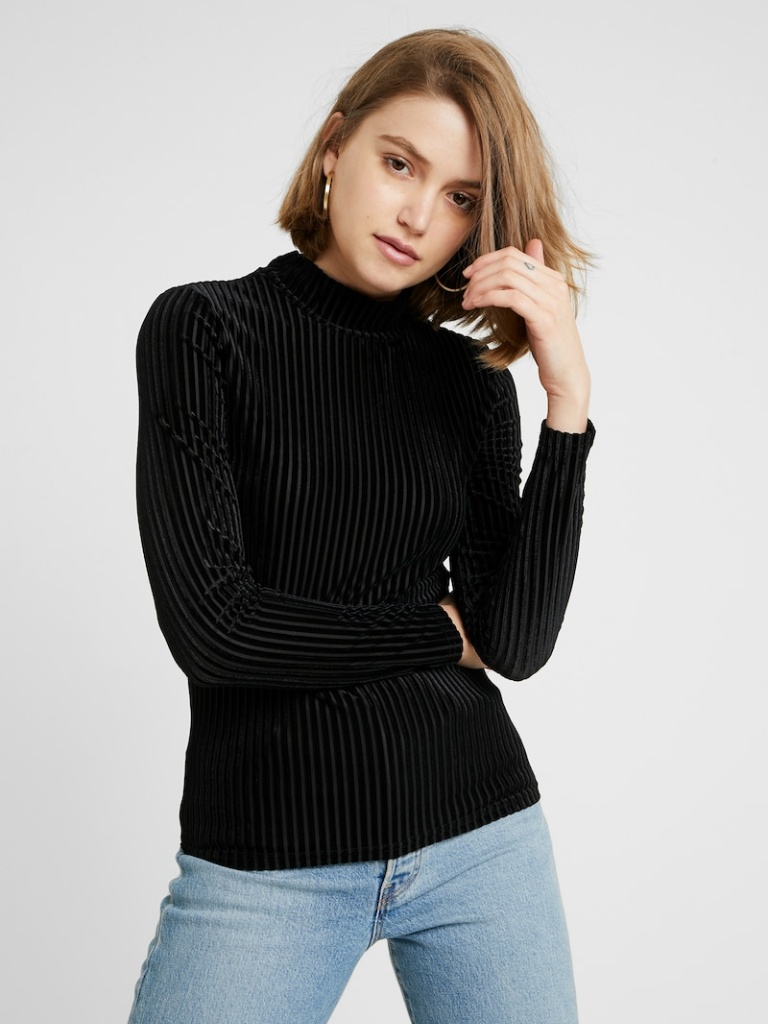
velvet tight a long-sleeved with the sleeves down hip length Untucked high turtleneck